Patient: sex F, age 47
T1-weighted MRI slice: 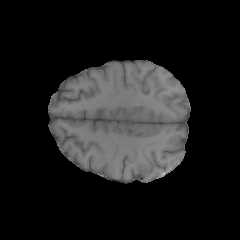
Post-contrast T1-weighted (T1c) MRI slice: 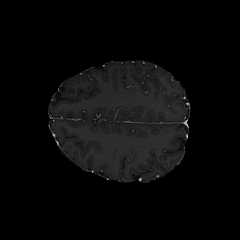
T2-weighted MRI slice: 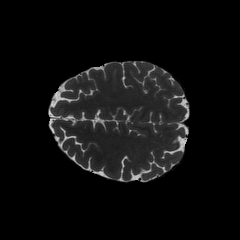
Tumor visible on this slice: no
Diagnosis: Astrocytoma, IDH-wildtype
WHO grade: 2